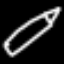
Label: pencil